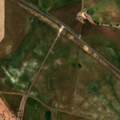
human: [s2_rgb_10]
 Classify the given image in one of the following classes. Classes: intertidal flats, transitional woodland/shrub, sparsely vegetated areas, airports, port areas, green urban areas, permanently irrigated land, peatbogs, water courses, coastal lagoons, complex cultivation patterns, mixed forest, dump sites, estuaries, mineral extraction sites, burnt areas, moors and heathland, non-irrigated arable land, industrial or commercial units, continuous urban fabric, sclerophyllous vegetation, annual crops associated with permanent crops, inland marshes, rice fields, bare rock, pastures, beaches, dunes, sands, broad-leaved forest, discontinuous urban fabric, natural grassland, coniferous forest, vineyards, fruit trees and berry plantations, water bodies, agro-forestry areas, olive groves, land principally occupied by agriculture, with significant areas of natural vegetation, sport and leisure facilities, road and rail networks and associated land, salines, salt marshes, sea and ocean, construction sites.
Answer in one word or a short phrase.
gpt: continuous urban fabric